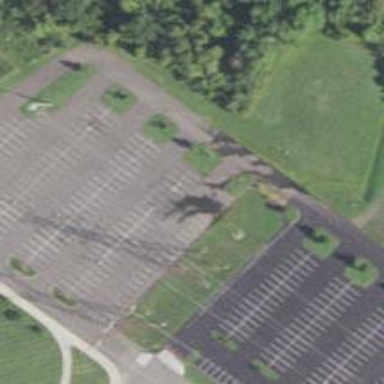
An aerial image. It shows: Parking area.